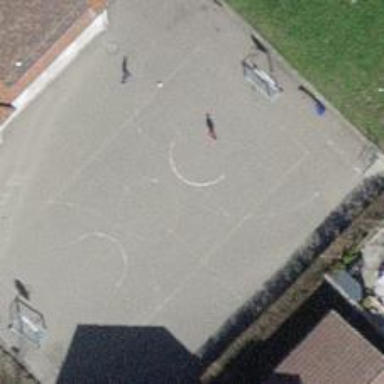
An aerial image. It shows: School.